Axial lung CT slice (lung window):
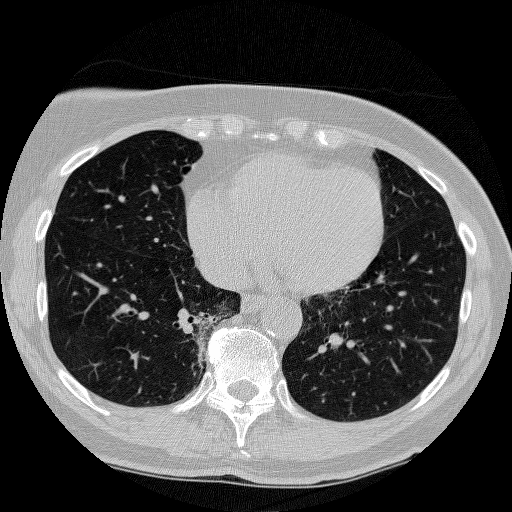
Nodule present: no